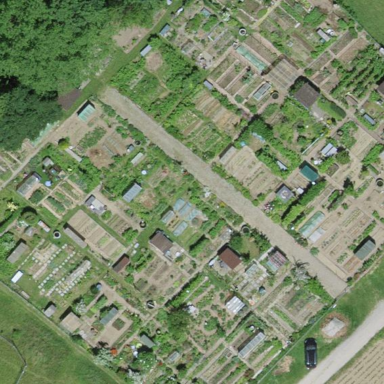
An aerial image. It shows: Area designated for allotments.